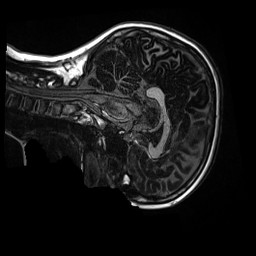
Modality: MP2RAGE
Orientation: sagittal
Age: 10
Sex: female
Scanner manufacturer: siemens
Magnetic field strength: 3 T
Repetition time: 4 s
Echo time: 0.00303 s